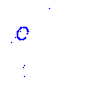
Particle: kaon